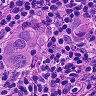
Metastatic tissue present: yes